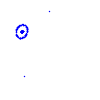
Particle: proton